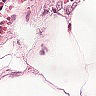
Metastatic tissue present: no